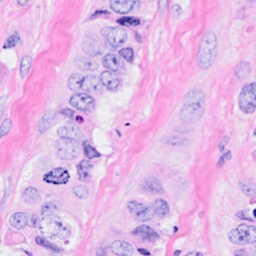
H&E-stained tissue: Breast